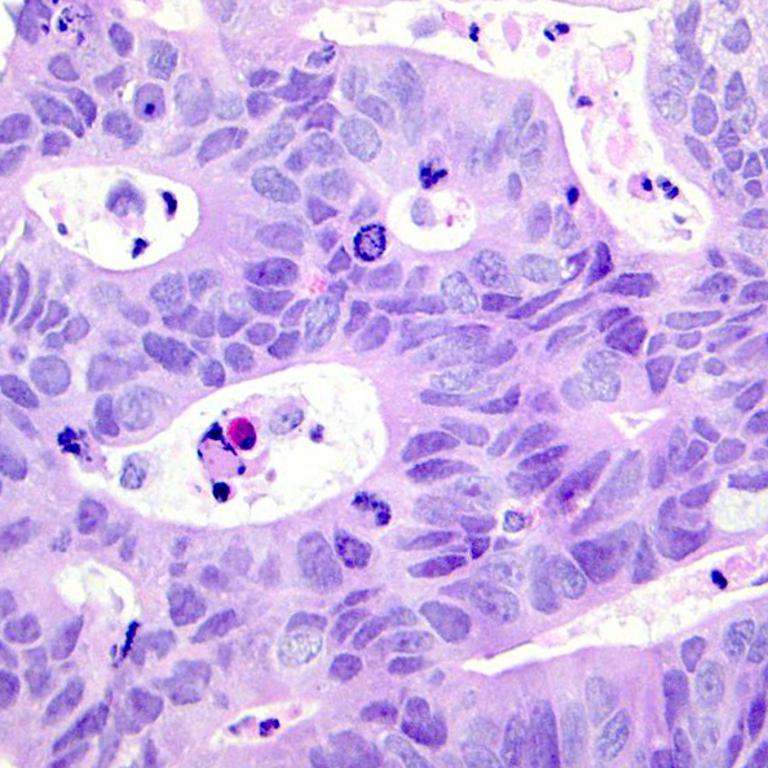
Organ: colon
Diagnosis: adenocarcinomas